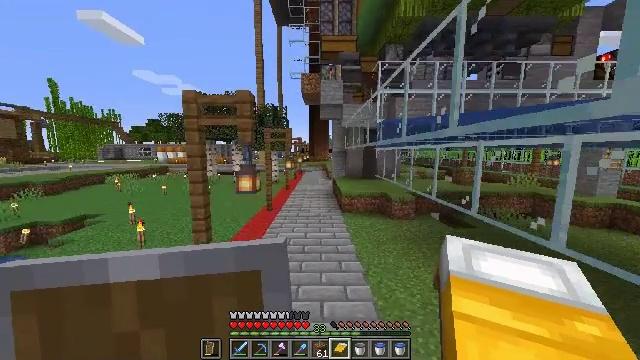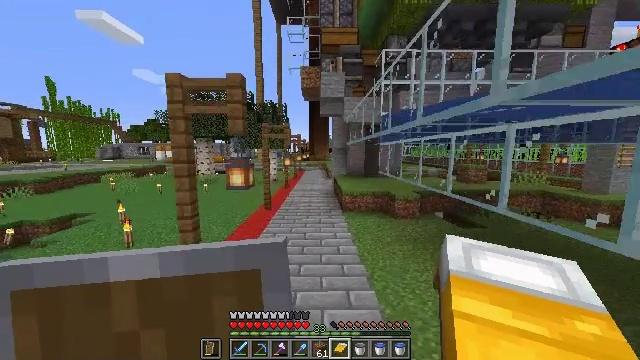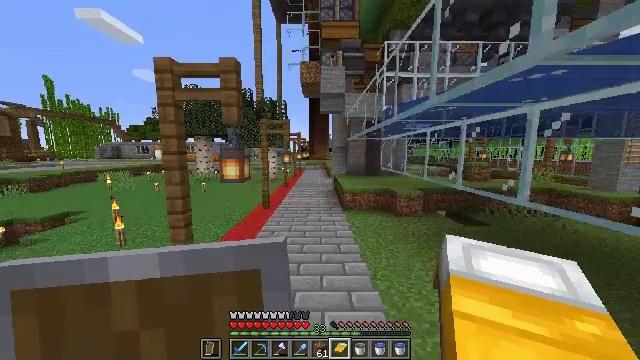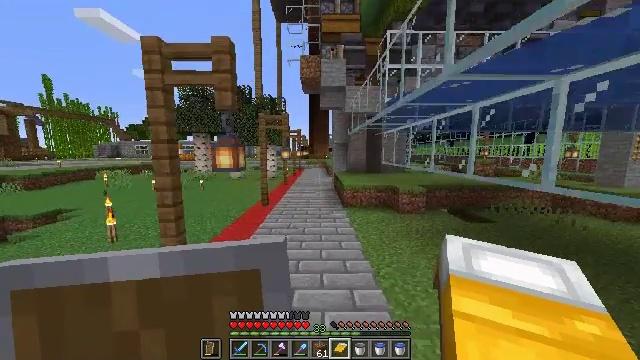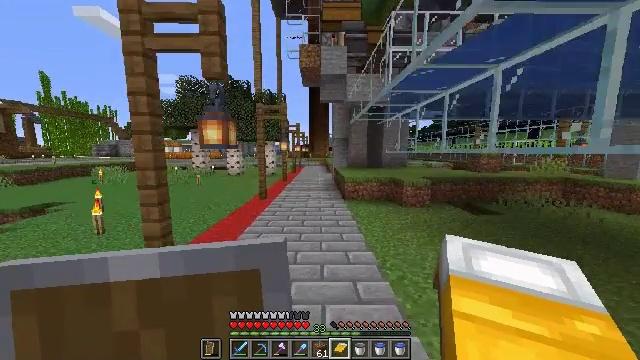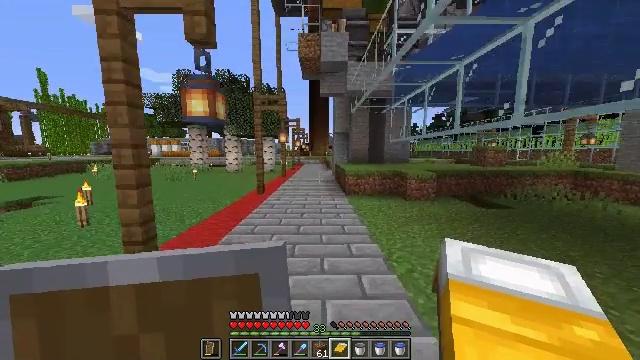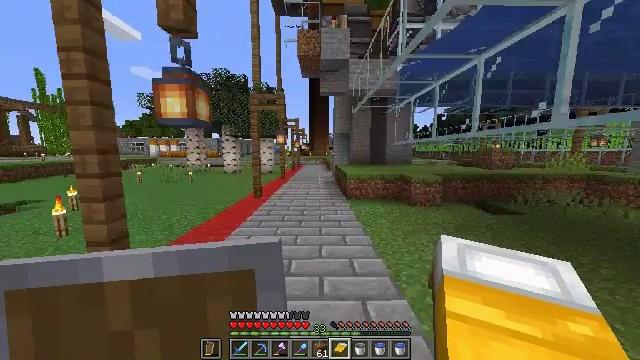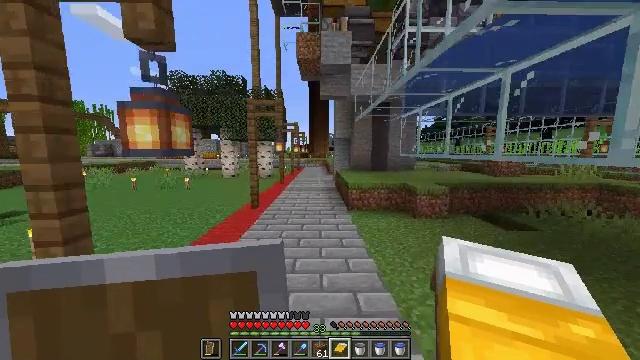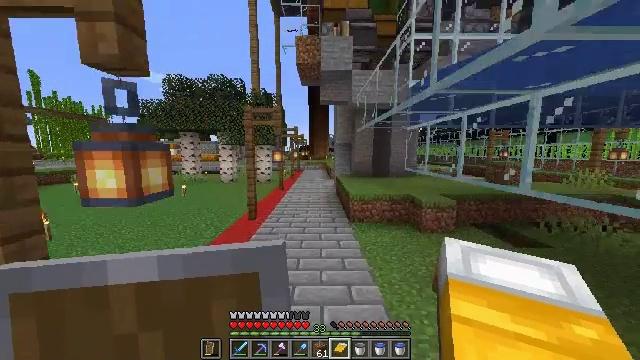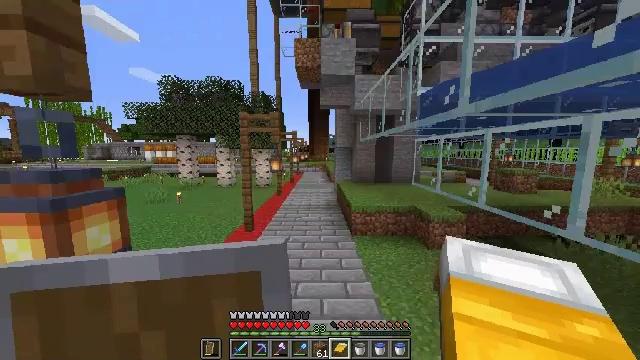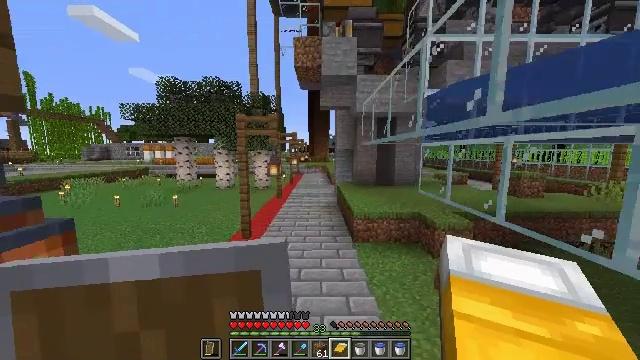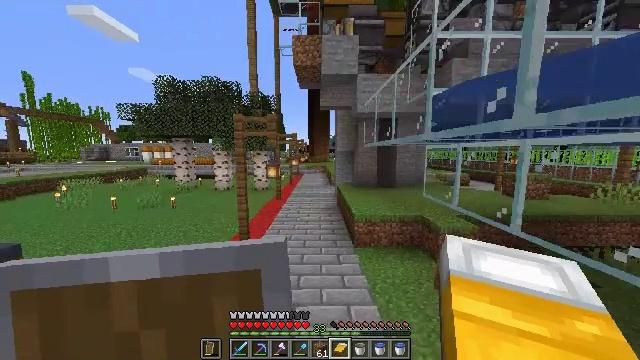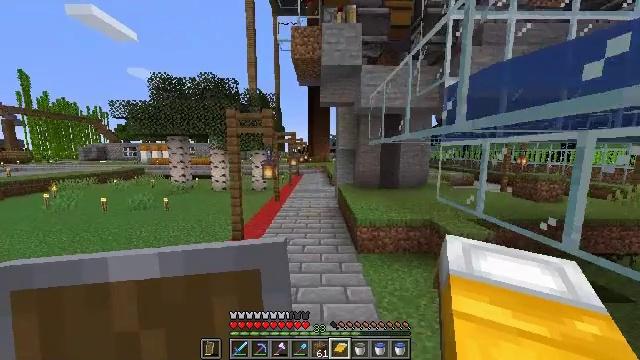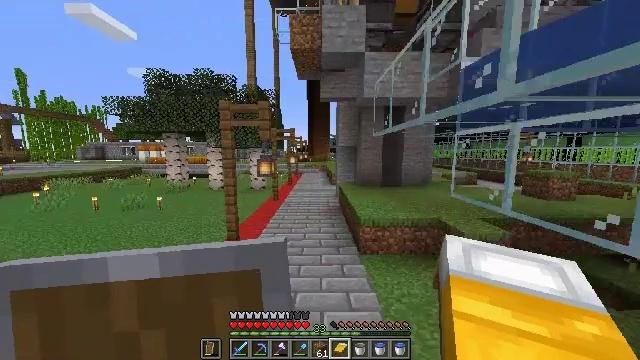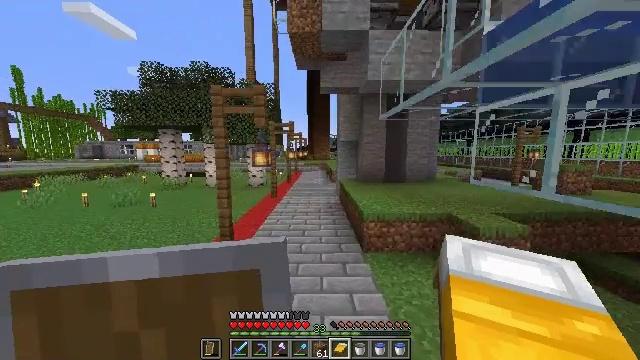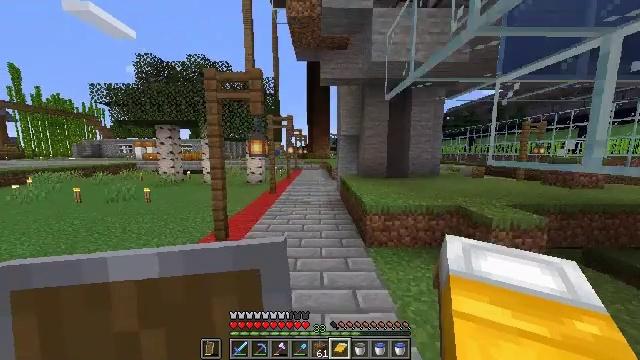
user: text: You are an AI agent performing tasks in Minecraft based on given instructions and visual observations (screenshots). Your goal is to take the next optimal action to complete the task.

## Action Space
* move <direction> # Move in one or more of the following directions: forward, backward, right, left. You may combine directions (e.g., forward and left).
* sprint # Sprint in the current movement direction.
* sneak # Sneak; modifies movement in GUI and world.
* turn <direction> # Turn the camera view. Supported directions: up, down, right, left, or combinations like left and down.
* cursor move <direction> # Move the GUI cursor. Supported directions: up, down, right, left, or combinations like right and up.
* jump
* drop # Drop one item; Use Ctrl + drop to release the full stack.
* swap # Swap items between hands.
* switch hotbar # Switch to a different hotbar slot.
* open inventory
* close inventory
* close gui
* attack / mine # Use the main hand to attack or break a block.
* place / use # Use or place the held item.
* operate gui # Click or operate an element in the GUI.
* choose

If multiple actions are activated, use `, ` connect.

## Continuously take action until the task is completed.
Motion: motion action
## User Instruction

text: Craft red dye from a red flower in the crafting grid.
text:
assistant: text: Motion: move forward, jump
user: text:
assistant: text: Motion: move forward, jump
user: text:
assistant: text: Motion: move forward, jump
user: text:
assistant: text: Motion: move forward, jump
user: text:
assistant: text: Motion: move forward, jump
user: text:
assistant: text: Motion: move forward, jump
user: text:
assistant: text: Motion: move forward, jump
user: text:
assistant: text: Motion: move forward, jump
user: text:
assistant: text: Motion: move forward, jump
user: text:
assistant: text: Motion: move forward, jump
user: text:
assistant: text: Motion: move forward, jump
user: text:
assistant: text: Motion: move forward, jump
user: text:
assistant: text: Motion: move forward, jump
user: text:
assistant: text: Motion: move forward, jump
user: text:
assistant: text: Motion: move forward
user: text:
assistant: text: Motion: move forward
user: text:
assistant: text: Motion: move forward
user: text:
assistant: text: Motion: move forward, turn right
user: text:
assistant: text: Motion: move forward, turn right and down
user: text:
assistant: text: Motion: move forward and move left, turn right
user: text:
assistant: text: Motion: move forward and move left
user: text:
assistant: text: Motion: move forward and move left, turn right
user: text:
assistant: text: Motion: move forward and move left, turn right
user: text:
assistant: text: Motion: move forward and move left, turn right
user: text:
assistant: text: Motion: move forward and move left, turn right
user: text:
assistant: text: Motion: move forward and move left, turn right
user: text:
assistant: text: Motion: move forward and move left, turn right
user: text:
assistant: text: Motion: move forward and move left, turn right
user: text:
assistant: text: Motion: move forward and move left, turn right
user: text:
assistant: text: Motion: move forward and move left, turn right